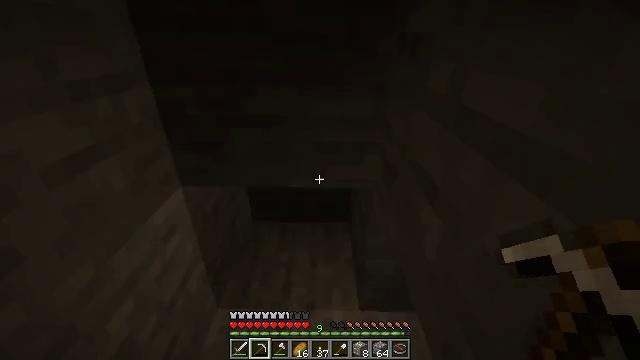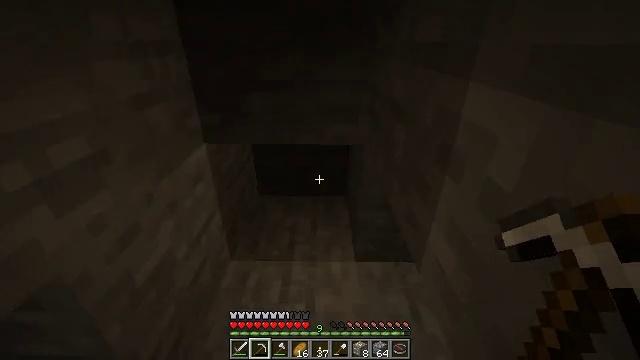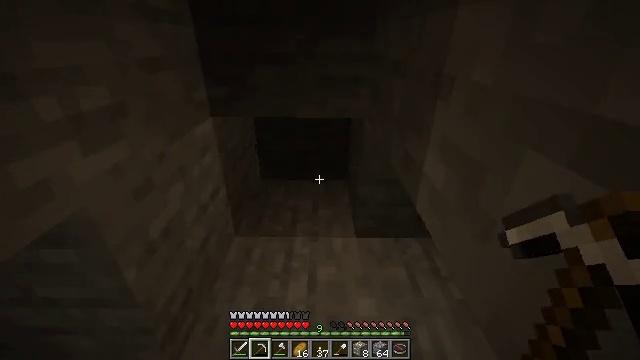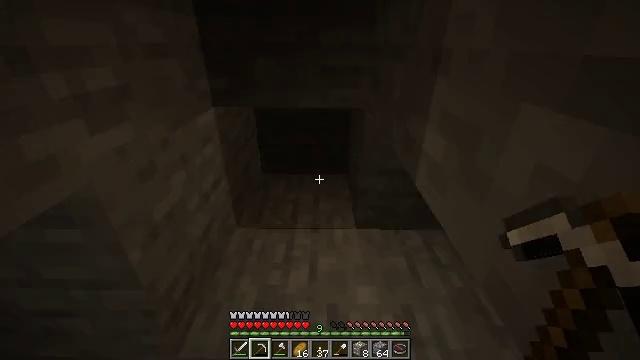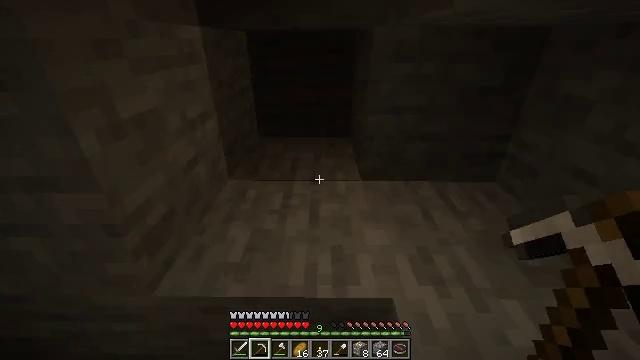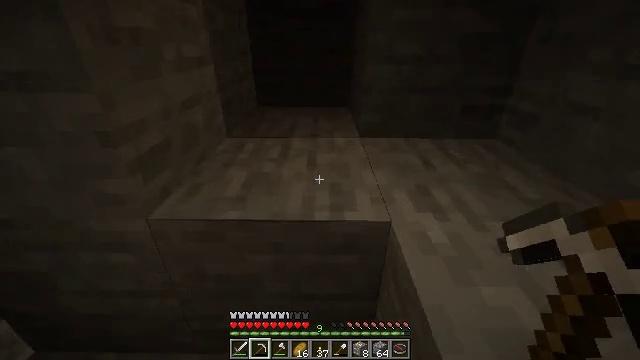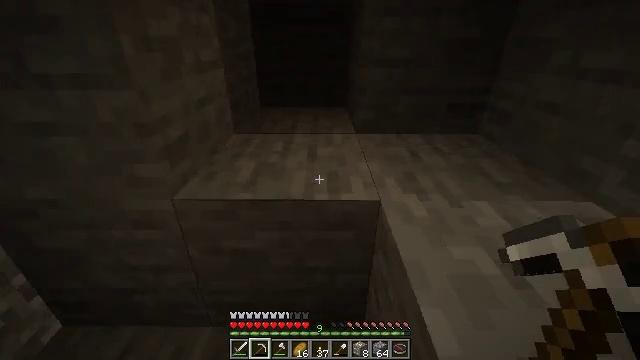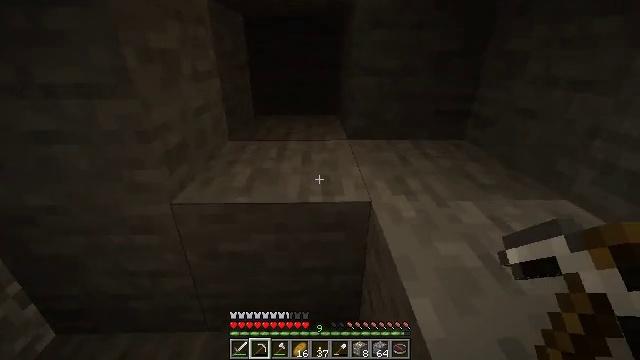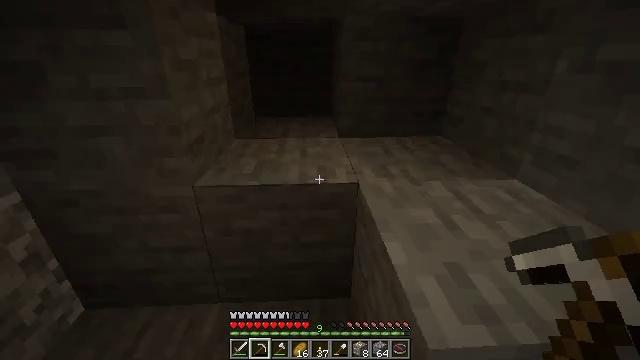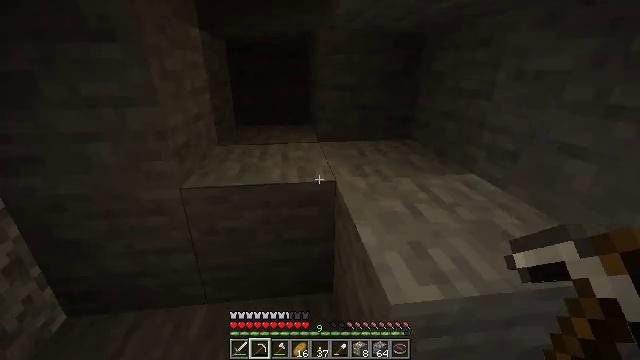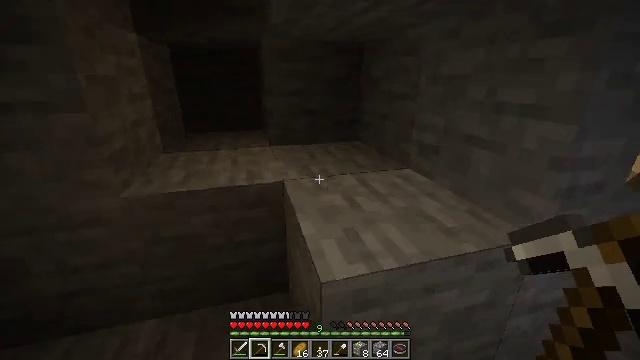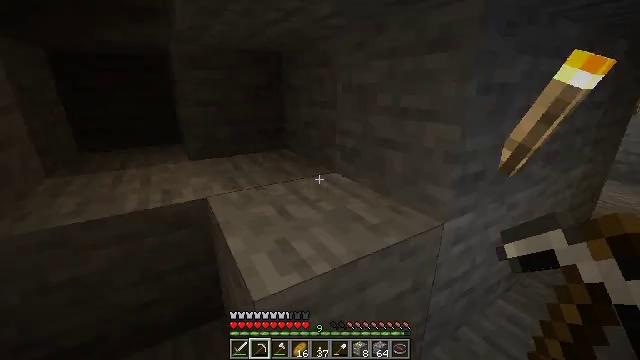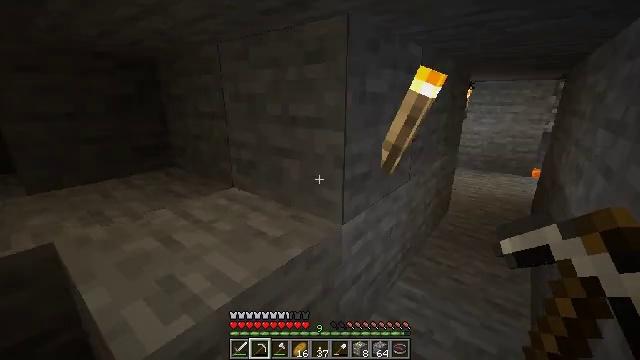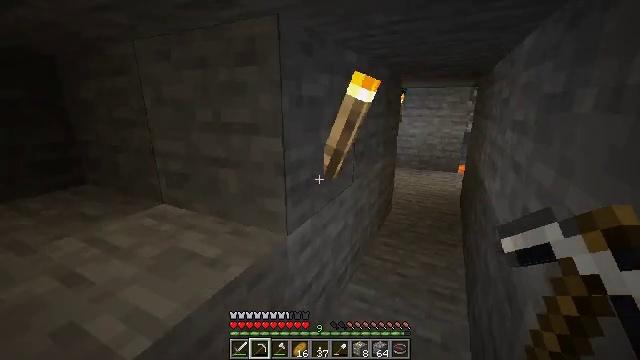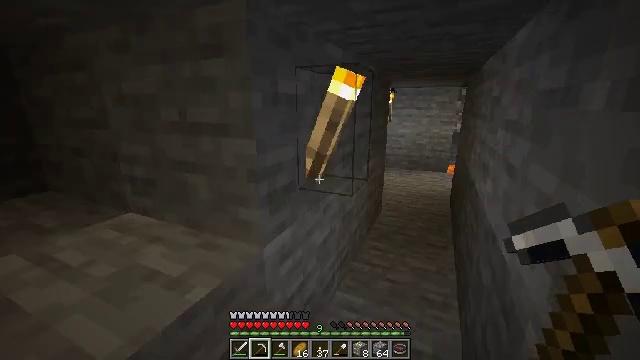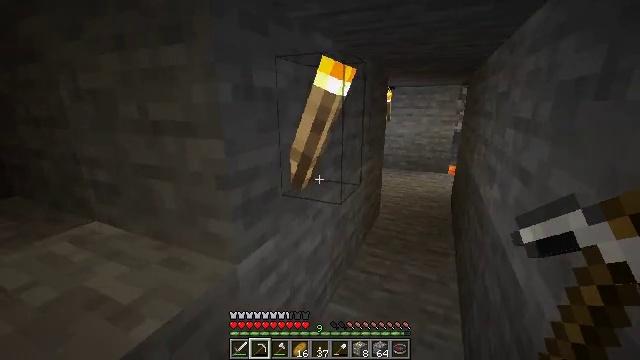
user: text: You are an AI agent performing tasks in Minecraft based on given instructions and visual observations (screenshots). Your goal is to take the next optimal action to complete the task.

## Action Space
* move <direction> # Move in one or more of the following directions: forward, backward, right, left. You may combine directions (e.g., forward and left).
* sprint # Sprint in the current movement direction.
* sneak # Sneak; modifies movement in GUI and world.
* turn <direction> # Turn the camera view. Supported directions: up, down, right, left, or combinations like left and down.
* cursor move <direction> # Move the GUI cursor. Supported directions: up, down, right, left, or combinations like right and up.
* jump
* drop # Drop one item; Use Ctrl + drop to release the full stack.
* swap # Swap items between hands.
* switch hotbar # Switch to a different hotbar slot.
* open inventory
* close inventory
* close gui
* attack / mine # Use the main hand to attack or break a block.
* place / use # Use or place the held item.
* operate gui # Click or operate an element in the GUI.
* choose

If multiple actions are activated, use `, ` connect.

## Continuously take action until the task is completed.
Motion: motion action
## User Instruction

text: Collect stone from the mine.
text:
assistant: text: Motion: move back
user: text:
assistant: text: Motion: move back
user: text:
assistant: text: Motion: move back
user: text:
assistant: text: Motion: move back
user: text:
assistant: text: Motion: move back
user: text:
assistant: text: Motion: move back
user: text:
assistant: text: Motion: move back, turn right and up
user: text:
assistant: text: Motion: move back, turn right and up
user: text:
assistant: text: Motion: move back and move right, turn right and up
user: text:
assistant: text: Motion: move back and move right, turn right and up
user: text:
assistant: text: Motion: move back and move right, turn right and up
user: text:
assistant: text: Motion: move right, turn right and up
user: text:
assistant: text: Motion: move right, turn right and up
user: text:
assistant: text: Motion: move right, turn right
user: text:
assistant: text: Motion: move forward and move right
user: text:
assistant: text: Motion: move forward and move right
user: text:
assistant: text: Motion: move forward and move right
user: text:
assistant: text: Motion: move forward and move right
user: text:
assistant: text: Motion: move forward and move right
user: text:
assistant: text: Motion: move forward and move right
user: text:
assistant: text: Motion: move forward and move right
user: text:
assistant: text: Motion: move forward and move right
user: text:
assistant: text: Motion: move forward and move right
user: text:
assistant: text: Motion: move forward and move right
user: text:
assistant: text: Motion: move forward and move right
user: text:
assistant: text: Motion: move forward and move right
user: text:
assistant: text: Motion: move forward and move right
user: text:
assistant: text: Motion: move forward and move right
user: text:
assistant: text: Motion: move forward and move right
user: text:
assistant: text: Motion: move forward and move right